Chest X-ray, PA view. Patient: 66 years old, sex M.
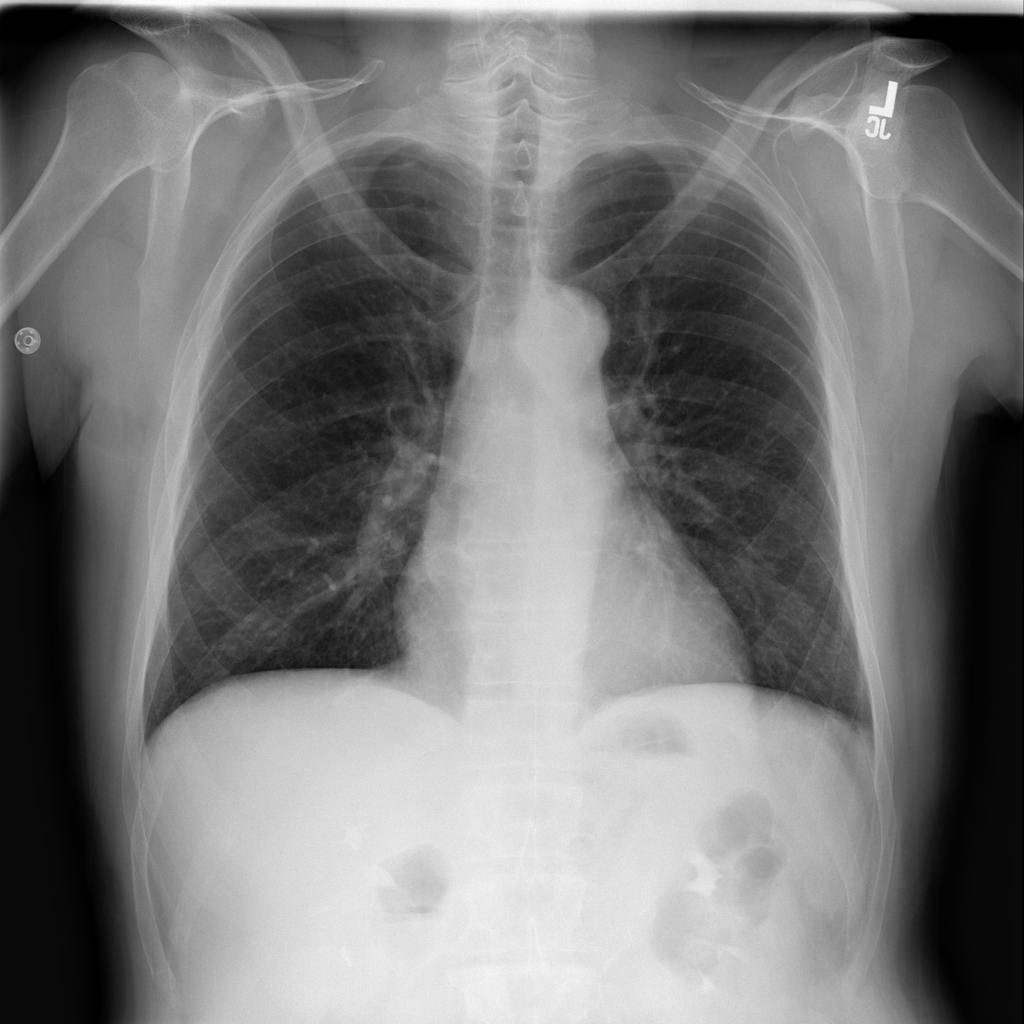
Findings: No Finding